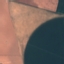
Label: AnnualCrop